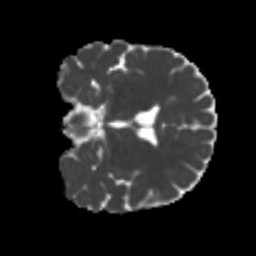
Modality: MD
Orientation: coronal
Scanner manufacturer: siemens
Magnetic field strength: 3 T
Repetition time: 4 s
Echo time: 0.0594 s